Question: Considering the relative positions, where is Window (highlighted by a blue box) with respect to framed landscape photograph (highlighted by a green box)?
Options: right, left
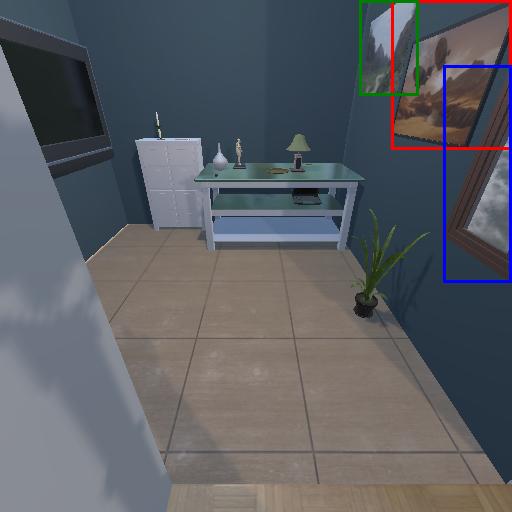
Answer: right